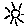
Label: sun